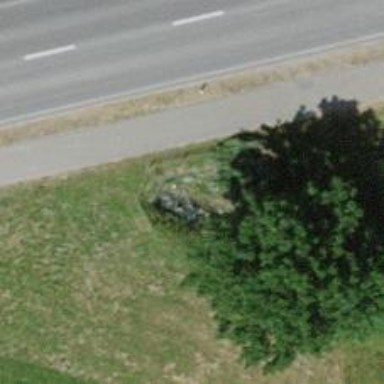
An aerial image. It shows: Culvert tunnel.